Question: I have just noticed something really odd, which I believe might be a small bug in Firefox 9.0.1. Have a look at the screenshot below. It shows Chrome 16 and Firefox 9.0.1 and how they render a fieldset with a border and a box shadow. Also, for your entertainment, <URL>. As you can see, Firefox appears to apply the border and the shadow to two different shapes. Border radius is applied to both shapes separately.
It didn't happen in Firefox 8, so I assume it's a new bug. [EDIT: OK, according to @ptriek, it DOES happen in FF8. I don't recall noticing it, however. My bad.]
Any idea what's going on? Is there a workaround or do I just need to wait until Mozilla is kind enough to notice and fix this?
<URL>.]

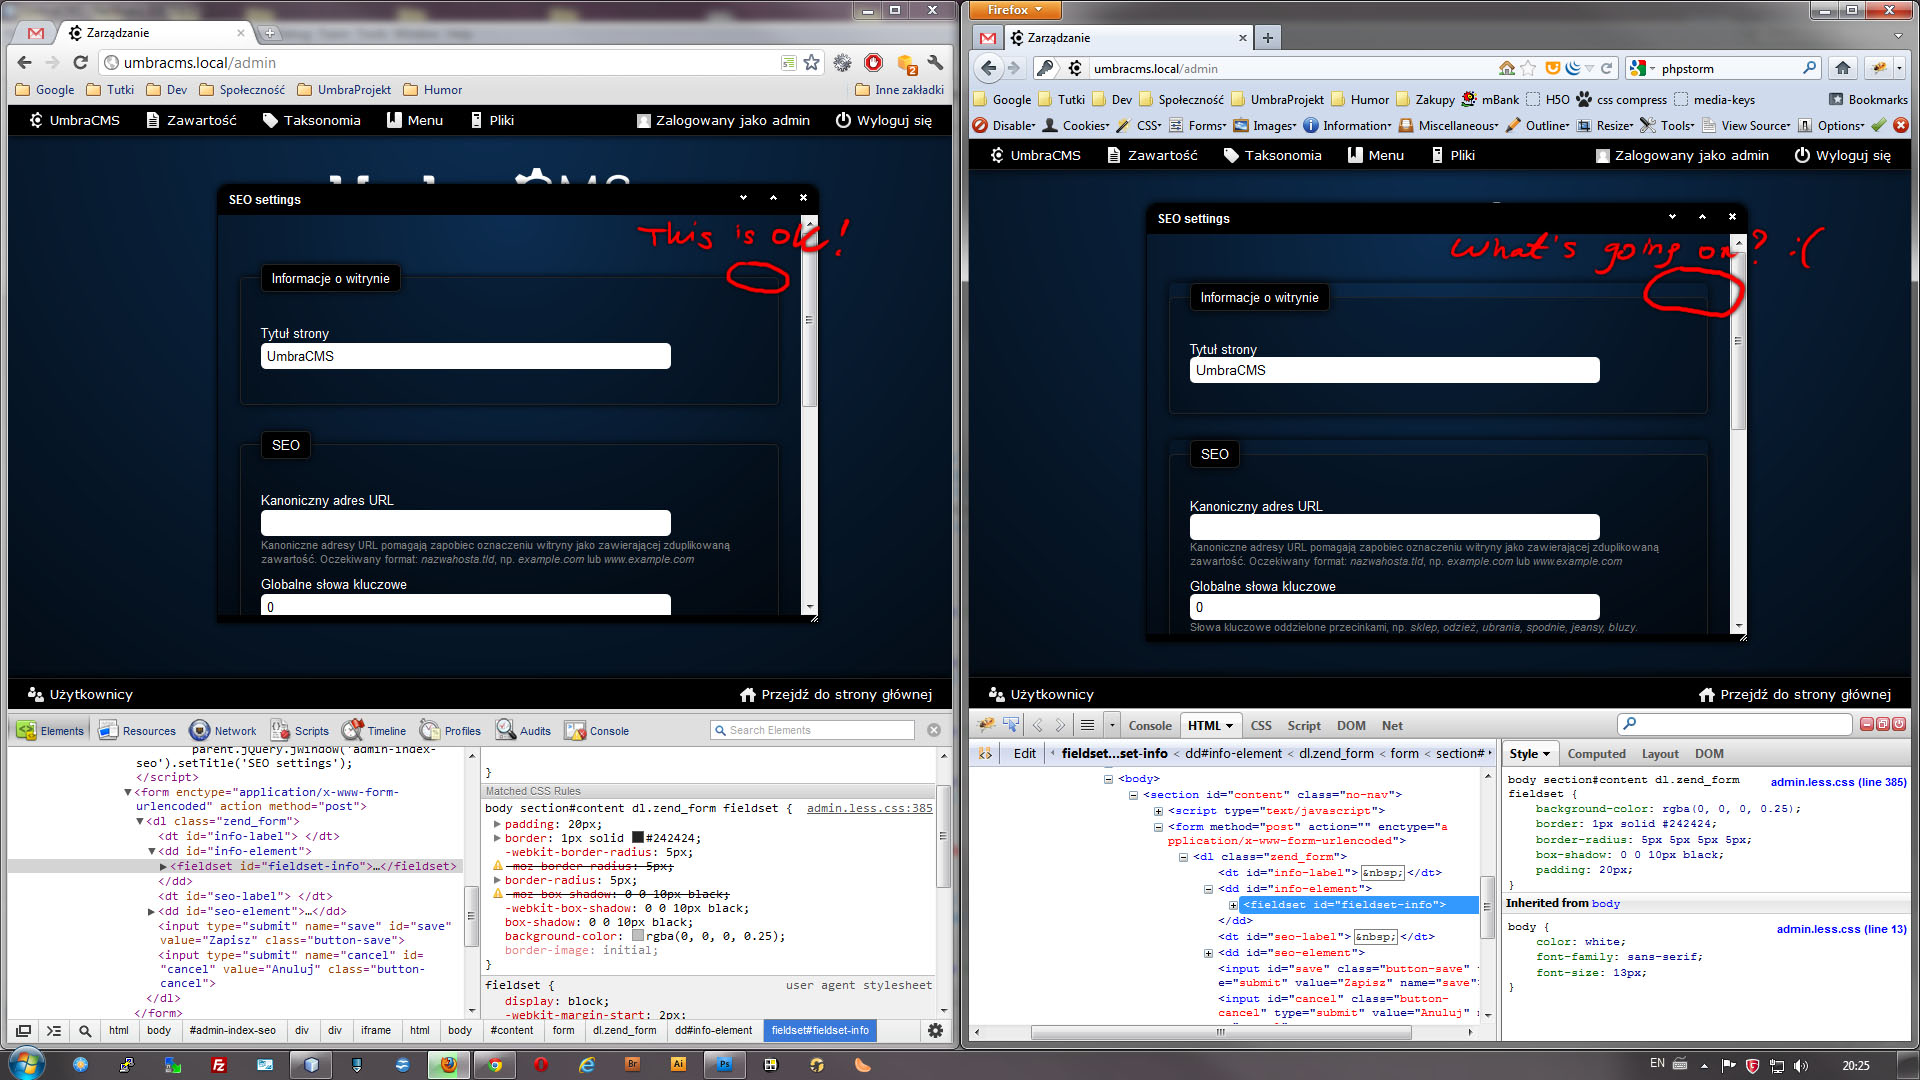
Answer: You could fix it by adding some absolute + relative positioning:
<URL>